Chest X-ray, PA view. Patient: 69 years old, sex F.
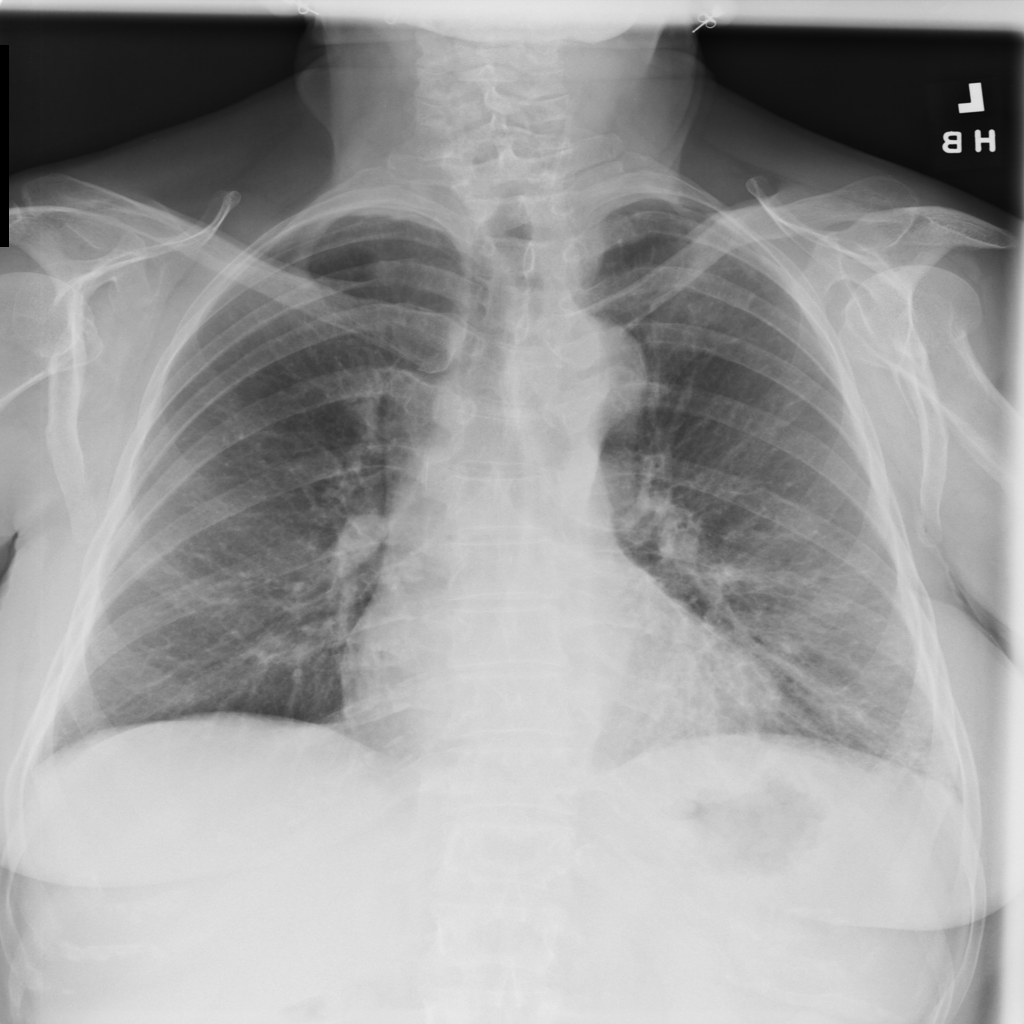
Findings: No Finding